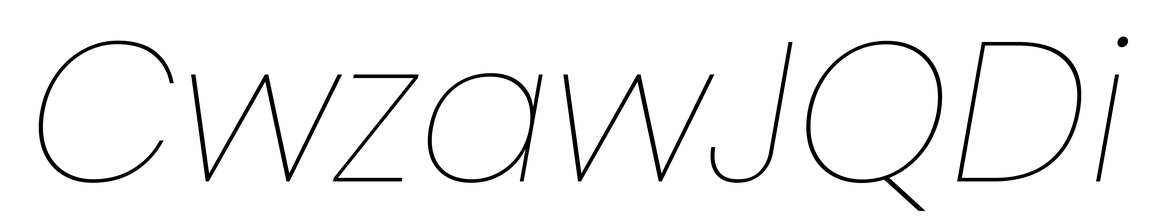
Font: Poppins-ThinItalic